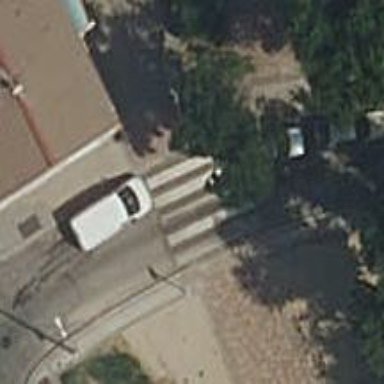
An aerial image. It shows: Uncontrolled zebra crossing on the road.